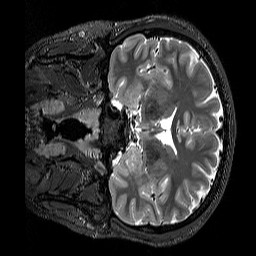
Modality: T2w
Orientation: coronal
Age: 24
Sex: male
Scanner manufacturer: siemens
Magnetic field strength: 3 T
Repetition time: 3.2 s
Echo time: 0.728 s